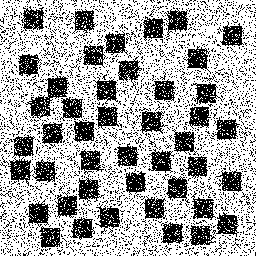
Squares: 44
Triangles: 0
Stars: 0
Total shapes: 44